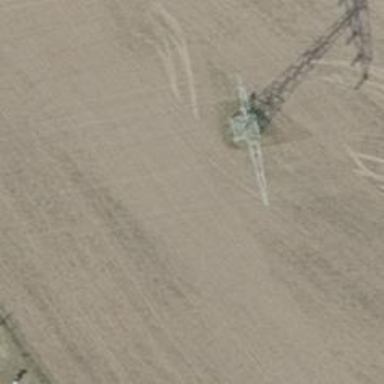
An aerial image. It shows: Power tower.